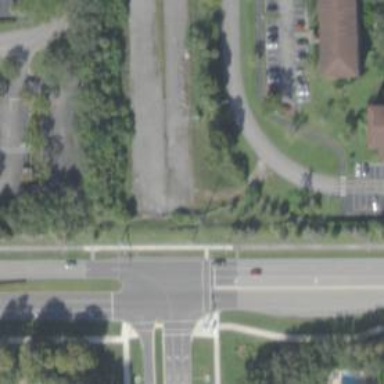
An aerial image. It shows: Track road.